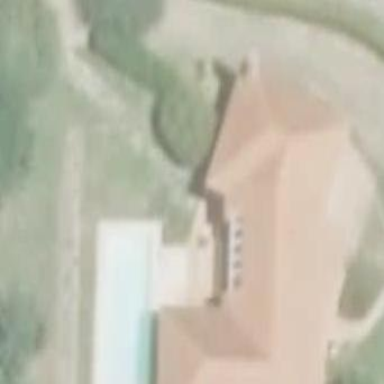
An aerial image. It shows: Simple house.